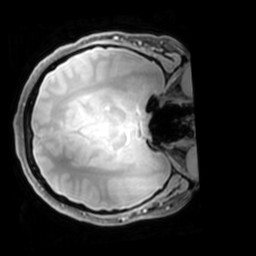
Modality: PDw
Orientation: axial
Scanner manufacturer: philips
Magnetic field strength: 7 T
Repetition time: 0.008 s
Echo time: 0.001974 s